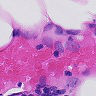
Metastatic tissue present: yes